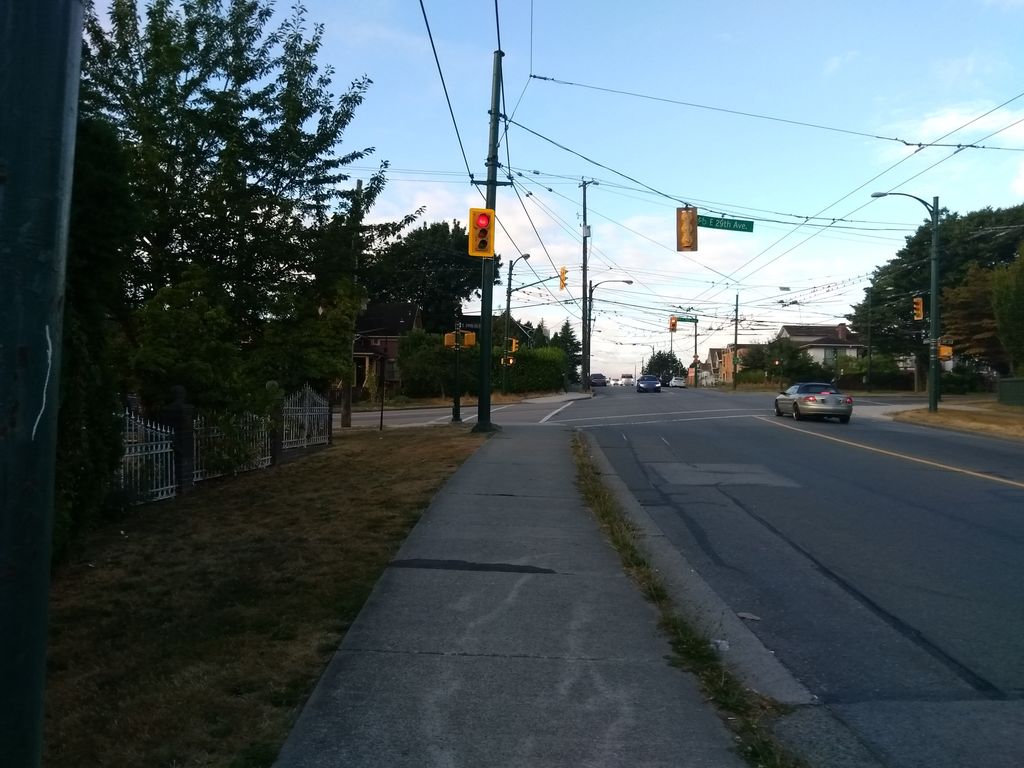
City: vancouver